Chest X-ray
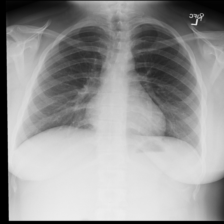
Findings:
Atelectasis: negative
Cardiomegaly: negative
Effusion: negative
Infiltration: positive
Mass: negative
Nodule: negative
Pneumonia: negative
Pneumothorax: negative
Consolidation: negative
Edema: negative
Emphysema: negative
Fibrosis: negative
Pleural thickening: negative
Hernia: negative